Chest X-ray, AP view. Patient: 9 years old, sex M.
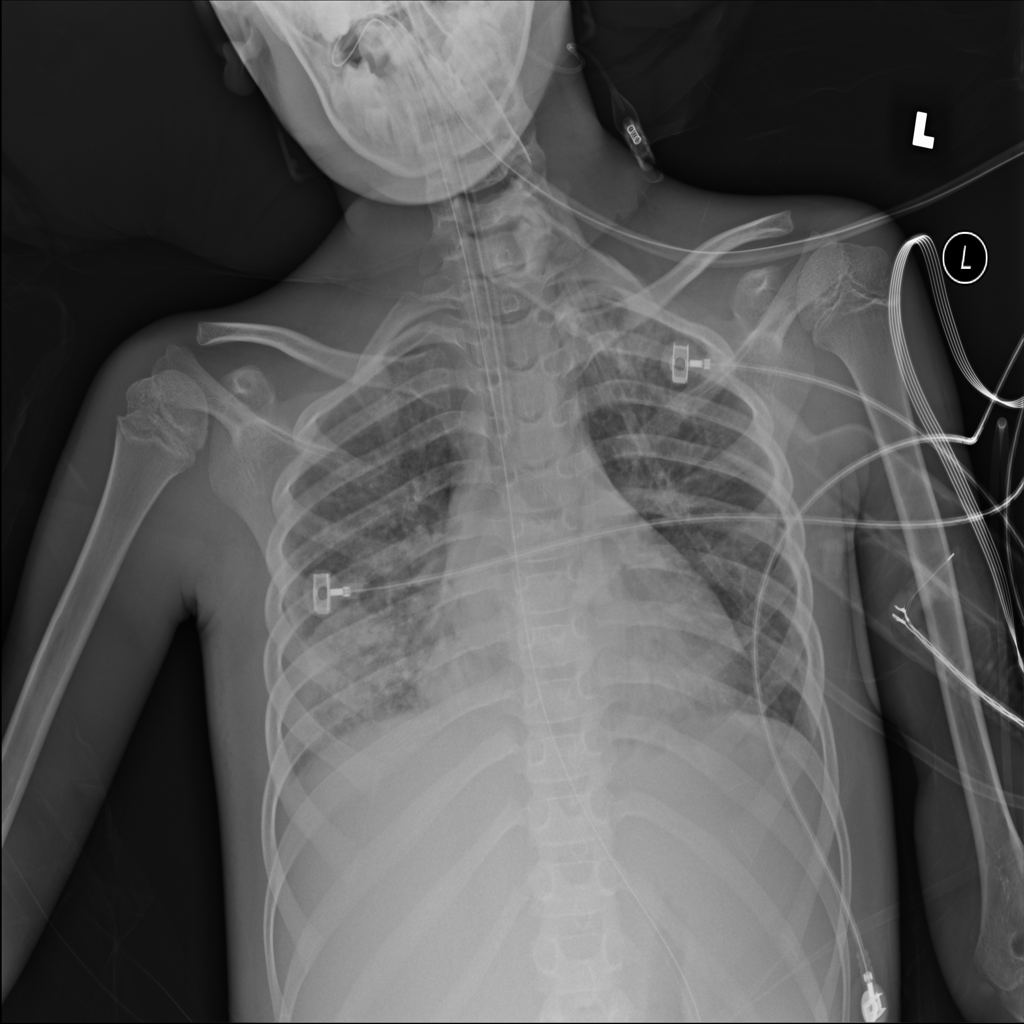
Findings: No Finding